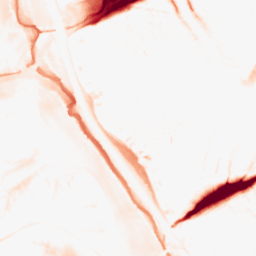
Category: morphological
Decomposition family: tophat
Decomposition parameters: size: 20
mode: black
Upsampling method: cubic_mitchell
Upsampling parameters: scale: 2
Upsampling scale: 2